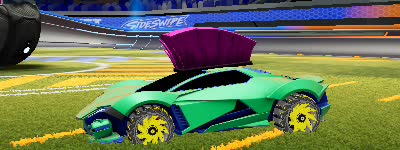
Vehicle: werewolf